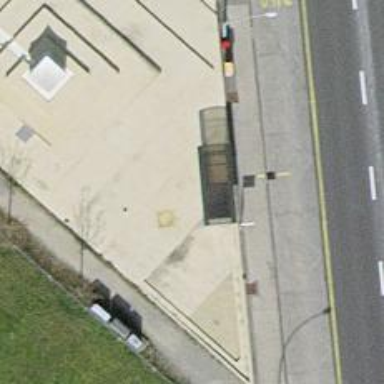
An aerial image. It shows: Sidewalk with asphalt surface leading to platform for public transport. The platform has shelter.